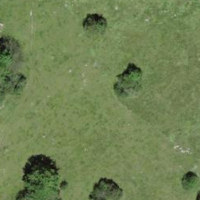
EUNIS habitat code: 24
Species observed at this site:
Erodium cicutarium